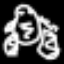
Label: frog